Question: What option is visible?
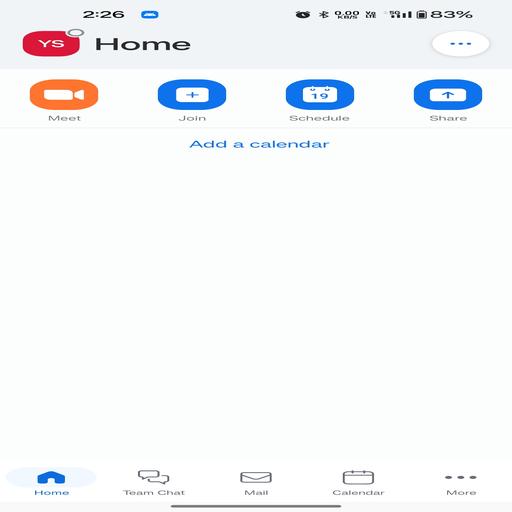
Answer: Add calendar